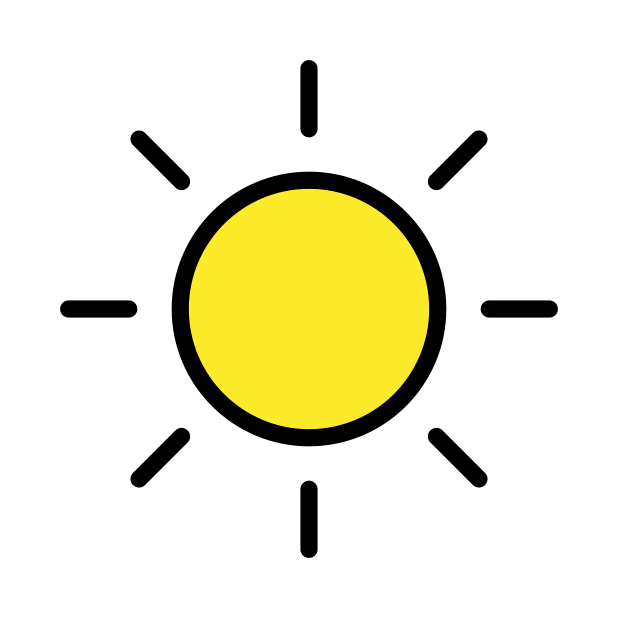
Emoji: 🔆
Name: high brightness symbol
Unicode: 0x1f506